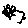
Label: cat